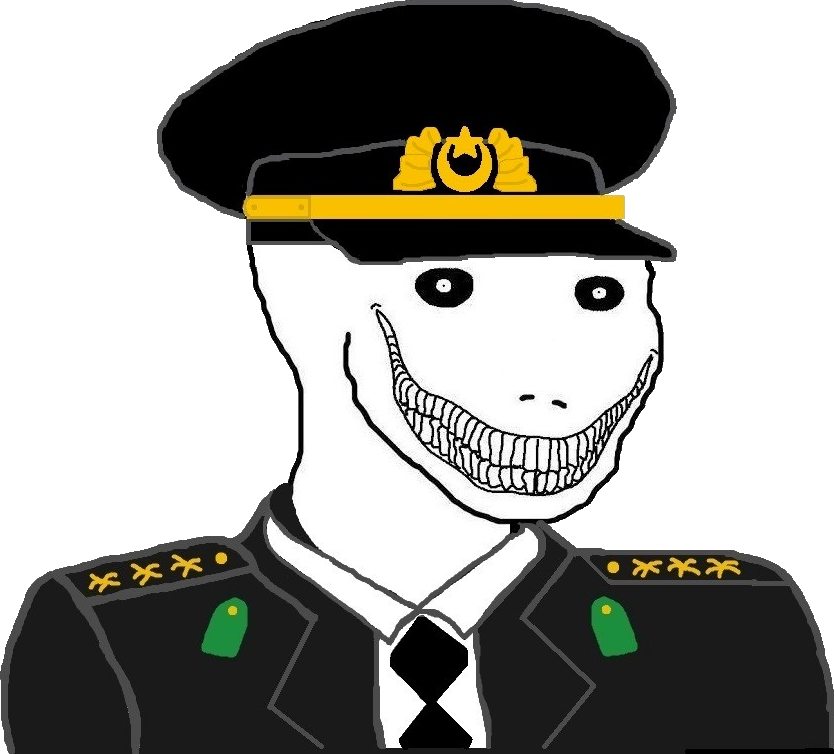
Label: 5_Oomer